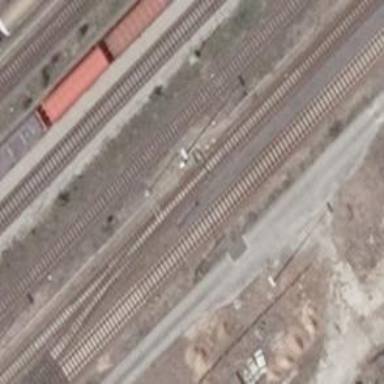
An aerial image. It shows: Railway switch.